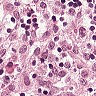
Metastatic tissue present: no